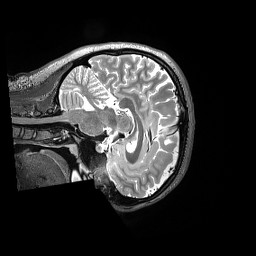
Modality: T2w
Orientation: sagittal